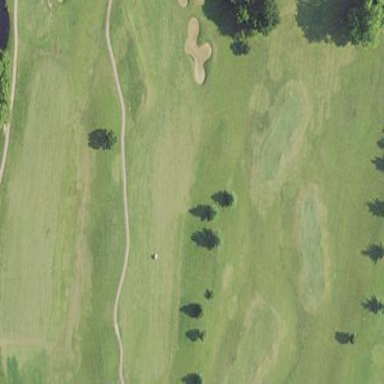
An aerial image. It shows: Driving range for golf on grass.